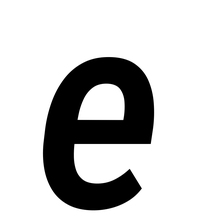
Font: Roboto-Italic_Condensed_Medium_Italic